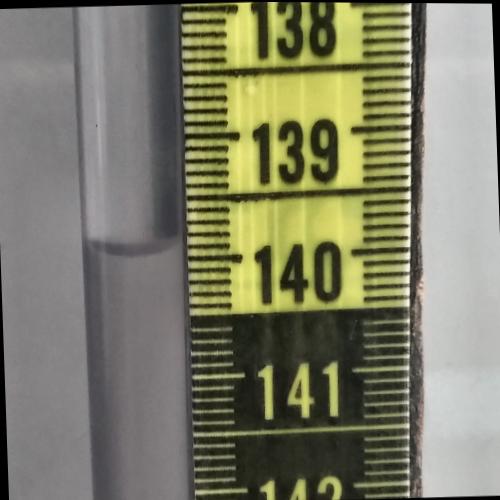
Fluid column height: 139.9 cm